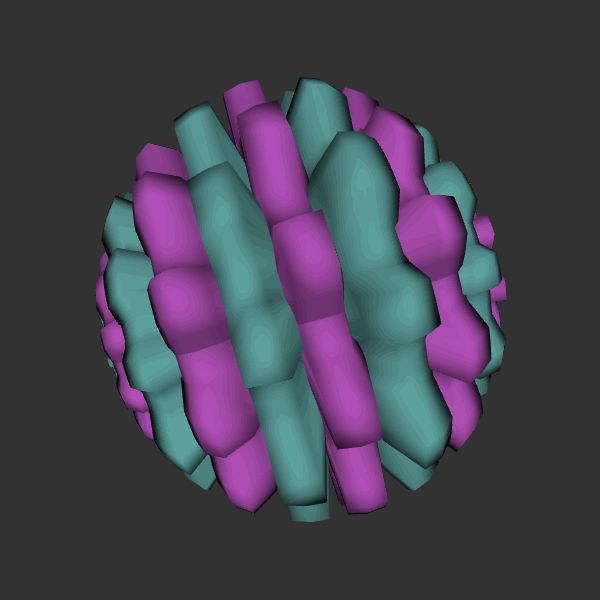
Background: dark